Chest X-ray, PA view. Patient: 48 years old, sex F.
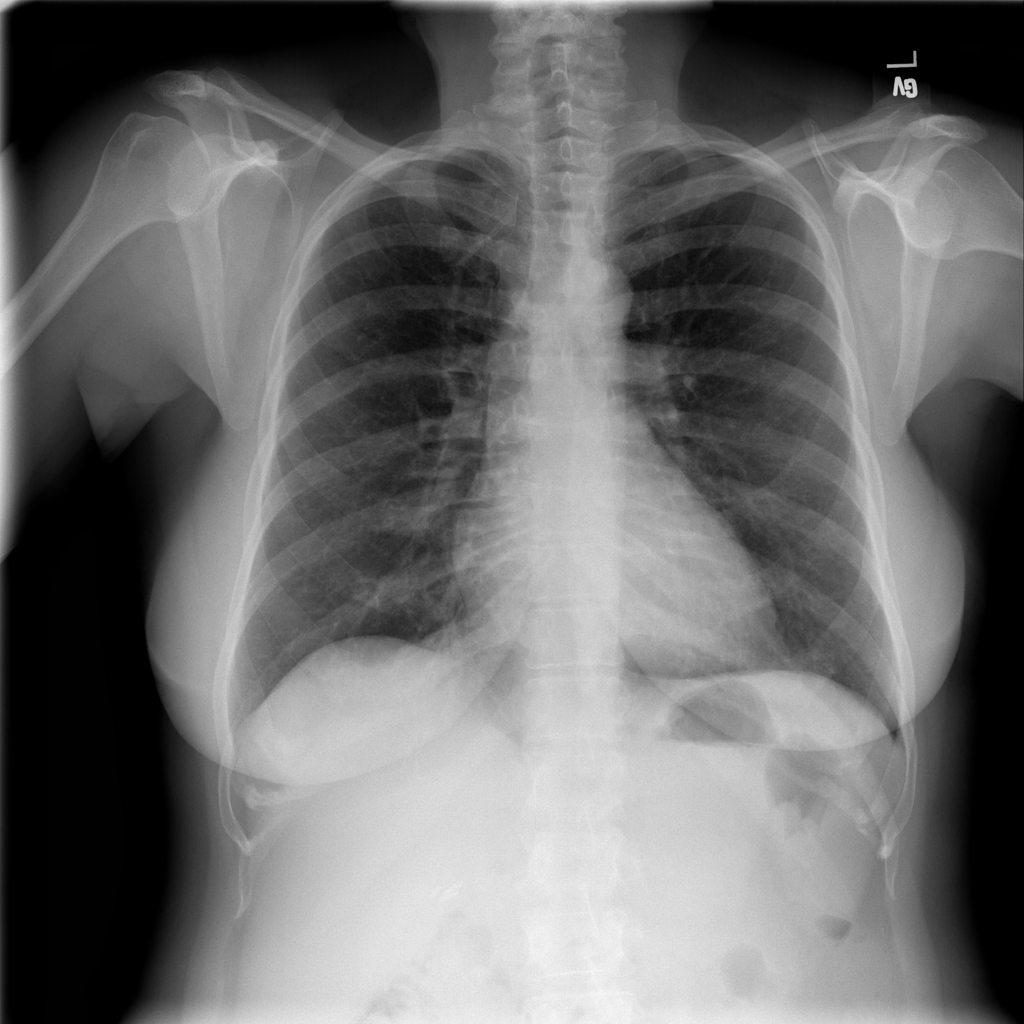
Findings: No Finding